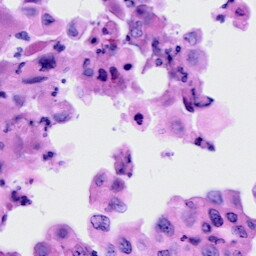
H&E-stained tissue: Cervix